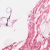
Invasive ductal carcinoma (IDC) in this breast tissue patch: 0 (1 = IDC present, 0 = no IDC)